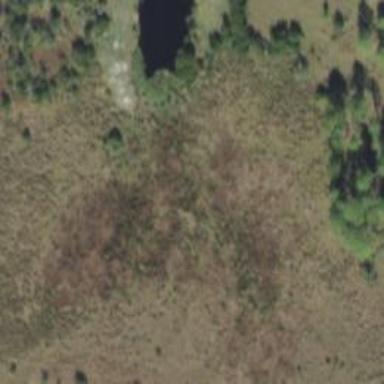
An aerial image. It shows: Wetland area characterized by wet meadow.